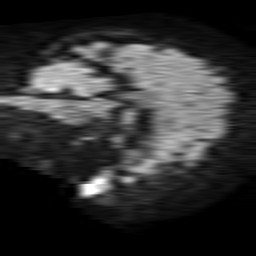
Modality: TRACE
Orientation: sagittal
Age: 69
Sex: female
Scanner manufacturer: philips
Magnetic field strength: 1.5 T
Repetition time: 4.6 s
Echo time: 0.08631 s